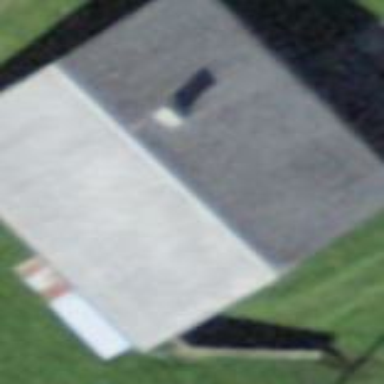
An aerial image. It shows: Rural barn.